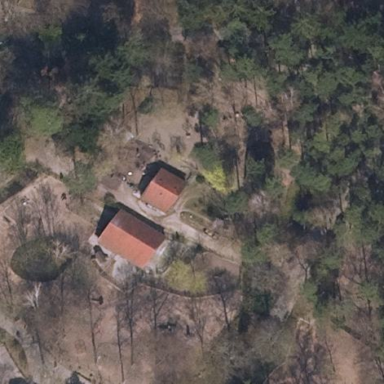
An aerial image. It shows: Fence is seen in the woodland area.